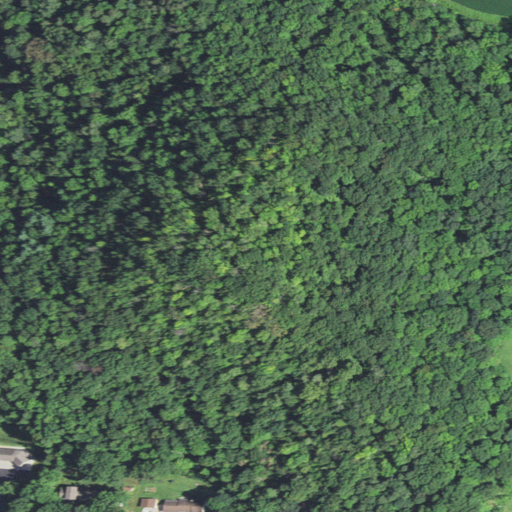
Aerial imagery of mountain in Wisconsin named Waubeek Mound containing deciduous forest, mixed forest, open development, and cultivated crops